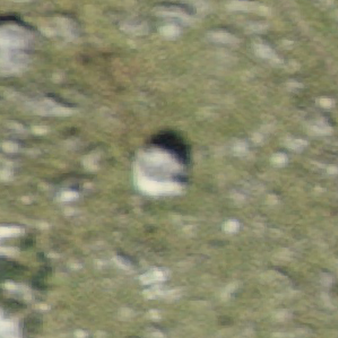
Label: bouldering_area